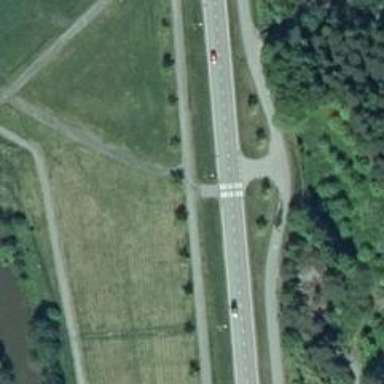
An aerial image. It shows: Asphalt cycleway with marked crossing.